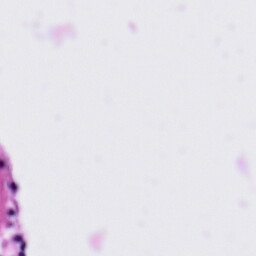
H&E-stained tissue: Tonsil